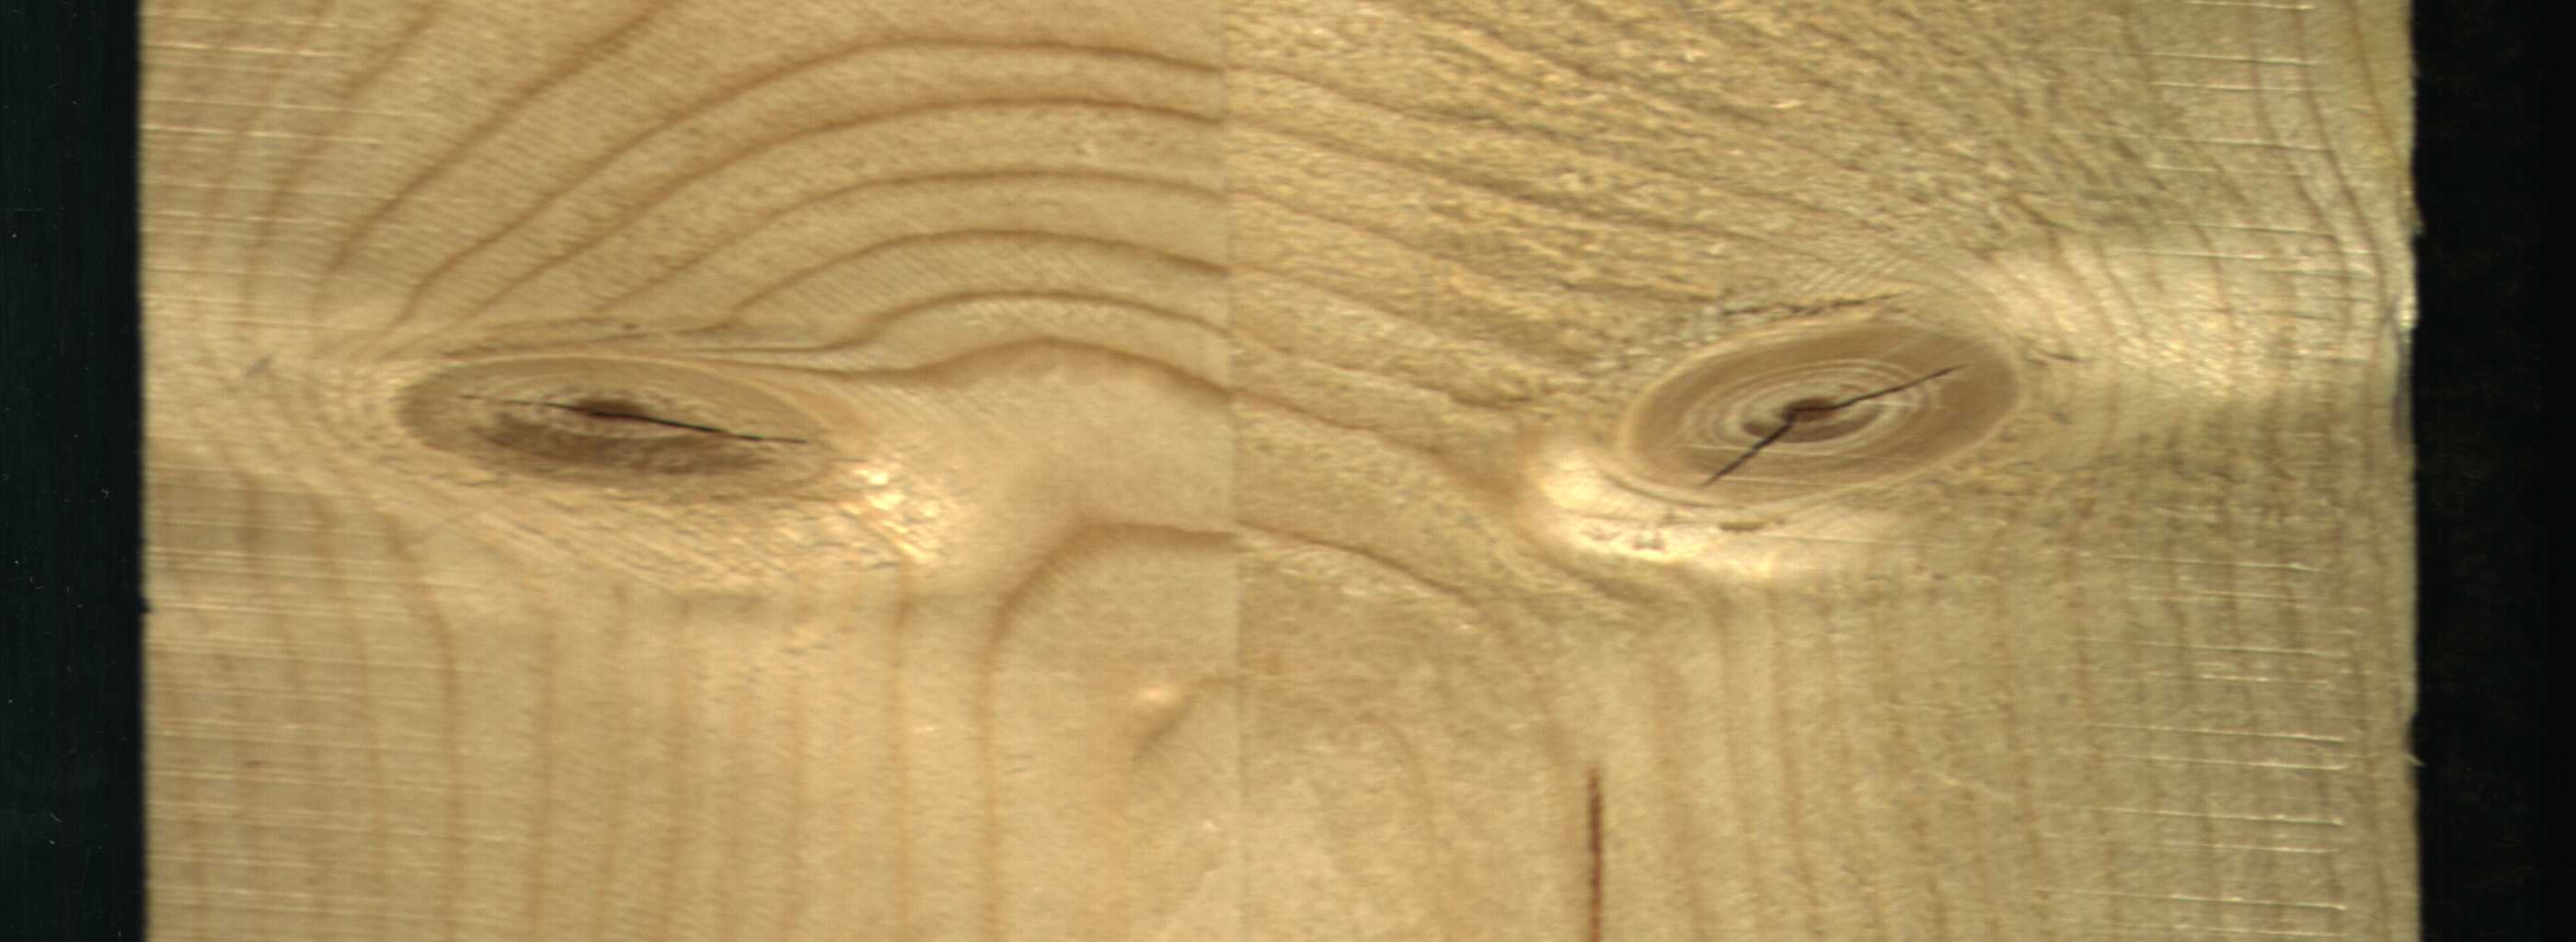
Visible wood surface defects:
resin
knot_with_crack
knot_with_crack